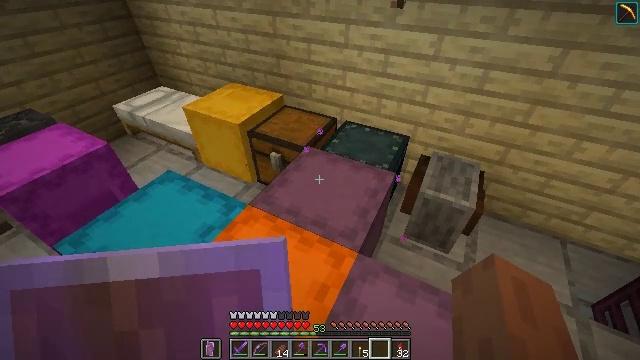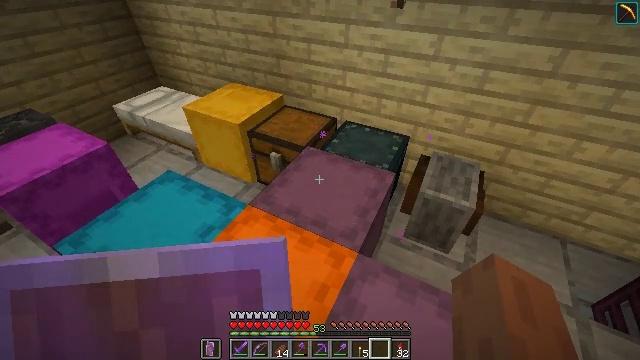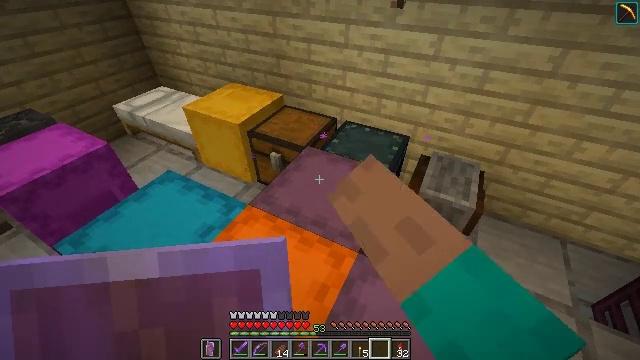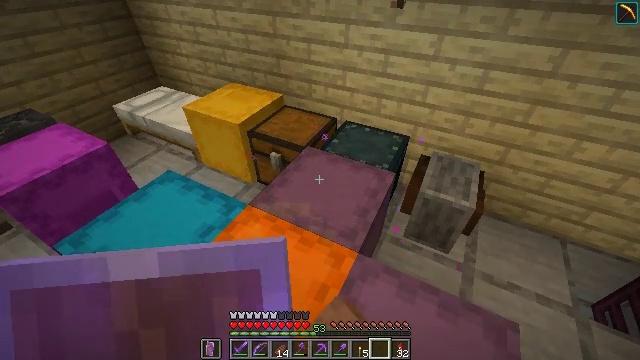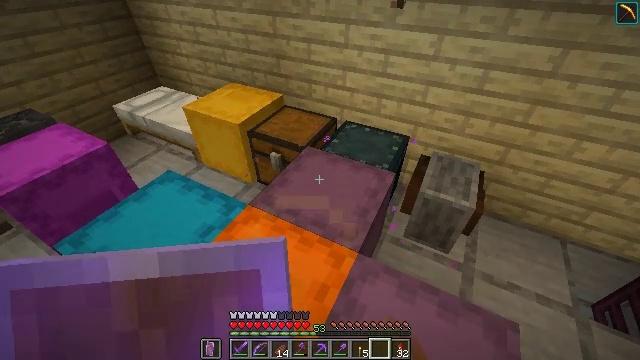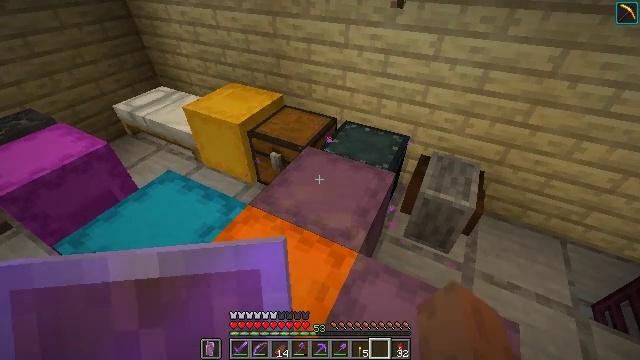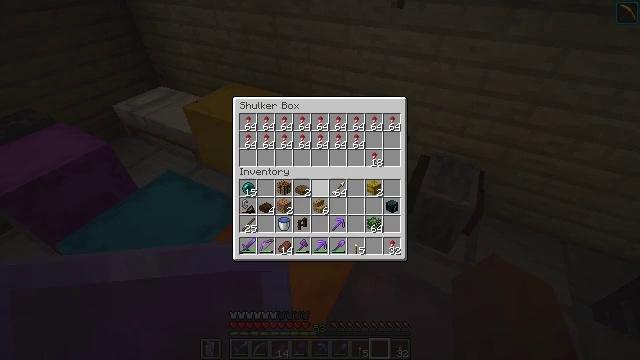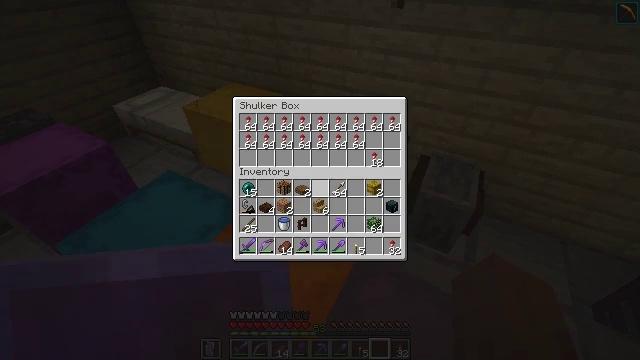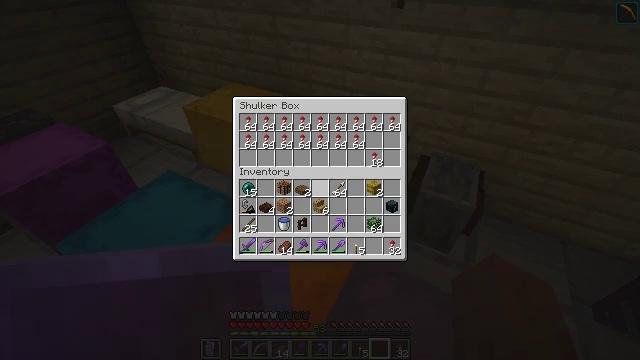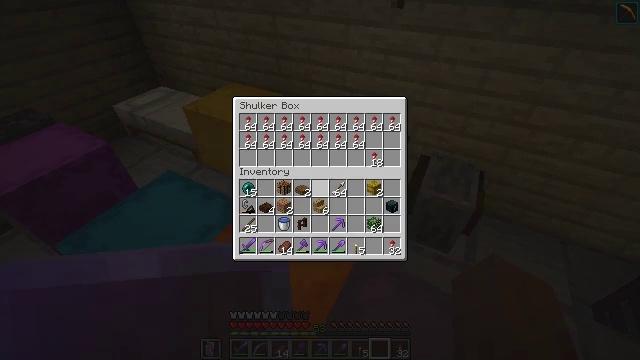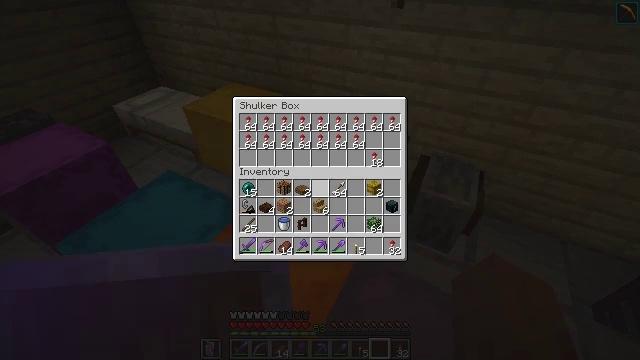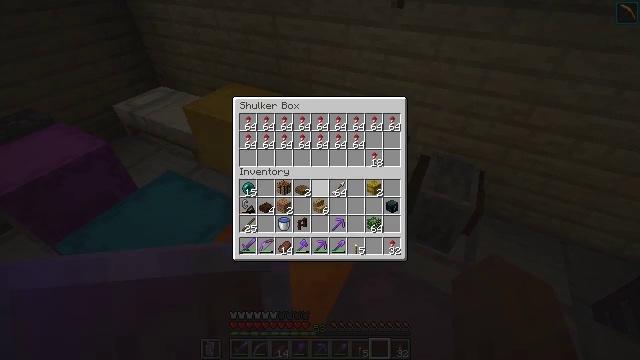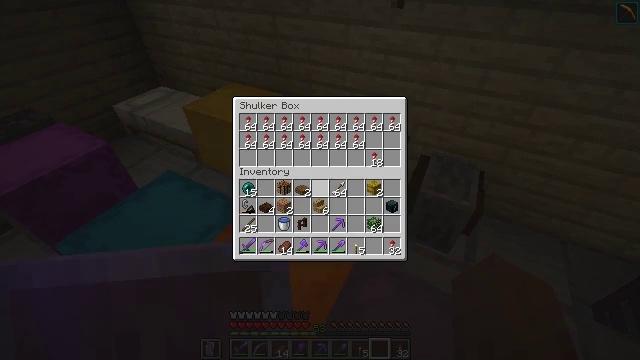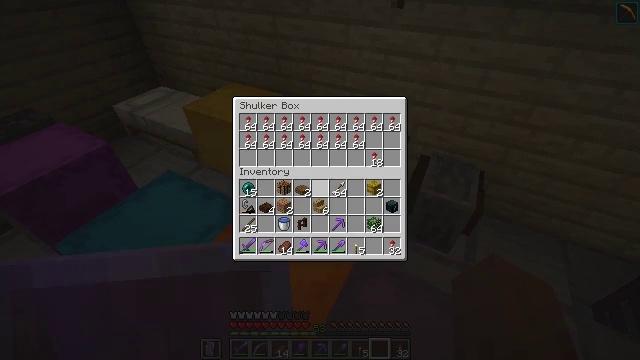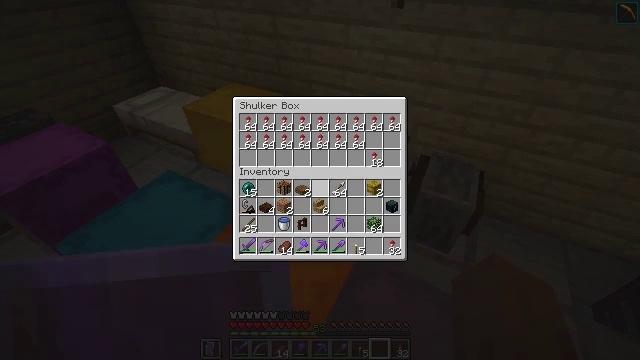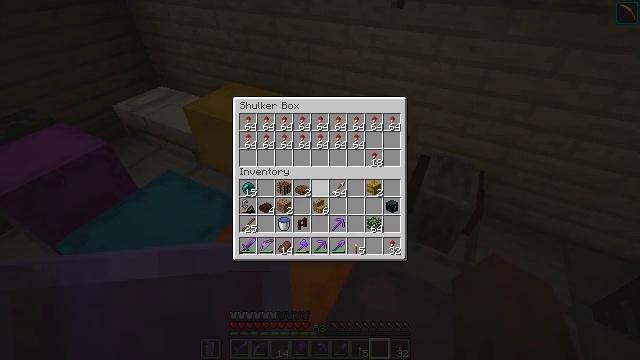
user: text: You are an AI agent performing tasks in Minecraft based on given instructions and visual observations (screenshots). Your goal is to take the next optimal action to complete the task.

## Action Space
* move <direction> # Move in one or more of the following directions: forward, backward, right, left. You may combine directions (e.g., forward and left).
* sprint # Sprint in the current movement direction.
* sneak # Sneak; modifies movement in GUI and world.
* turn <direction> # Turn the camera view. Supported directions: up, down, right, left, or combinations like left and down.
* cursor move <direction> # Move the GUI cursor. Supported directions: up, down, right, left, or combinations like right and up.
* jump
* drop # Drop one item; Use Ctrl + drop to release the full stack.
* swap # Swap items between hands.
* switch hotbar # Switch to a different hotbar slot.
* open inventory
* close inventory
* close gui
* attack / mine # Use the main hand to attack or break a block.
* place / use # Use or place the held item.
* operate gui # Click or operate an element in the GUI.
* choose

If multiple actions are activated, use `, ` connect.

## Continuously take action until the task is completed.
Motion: motion action
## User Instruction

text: Break the brown shulker box to pick it up.
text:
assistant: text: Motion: use / place
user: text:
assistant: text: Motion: use / place
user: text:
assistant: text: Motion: use / place
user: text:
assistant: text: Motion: no_op
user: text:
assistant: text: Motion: no_op
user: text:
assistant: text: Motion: no_op
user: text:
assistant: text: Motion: no_op
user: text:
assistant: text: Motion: no_op
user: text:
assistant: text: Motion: no_op
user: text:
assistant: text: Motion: no_op
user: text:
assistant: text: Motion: no_op
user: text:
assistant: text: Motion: no_op
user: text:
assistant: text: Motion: no_op
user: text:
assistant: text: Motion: no_op
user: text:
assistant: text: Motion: no_op
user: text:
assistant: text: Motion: no_op
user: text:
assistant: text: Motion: no_op
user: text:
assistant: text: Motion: no_op
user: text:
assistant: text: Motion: turn right
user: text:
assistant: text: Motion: turn right and up
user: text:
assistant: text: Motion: turn right and up
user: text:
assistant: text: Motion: no_op
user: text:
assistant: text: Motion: no_op
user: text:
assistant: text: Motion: no_op
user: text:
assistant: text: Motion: no_op
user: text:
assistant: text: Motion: no_op
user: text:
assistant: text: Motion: no_op
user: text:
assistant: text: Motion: no_op
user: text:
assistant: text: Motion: no_op
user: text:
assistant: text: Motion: no_op